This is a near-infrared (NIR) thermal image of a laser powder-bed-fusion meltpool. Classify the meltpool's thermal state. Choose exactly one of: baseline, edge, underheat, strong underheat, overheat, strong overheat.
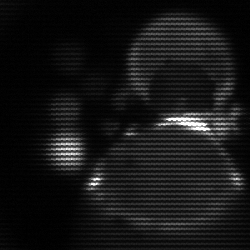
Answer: edge